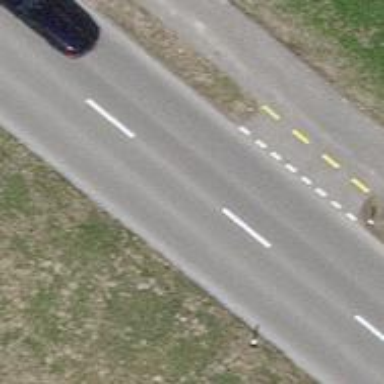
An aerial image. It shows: Cycleway.